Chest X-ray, PA view. Patient: 36 years old, sex F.
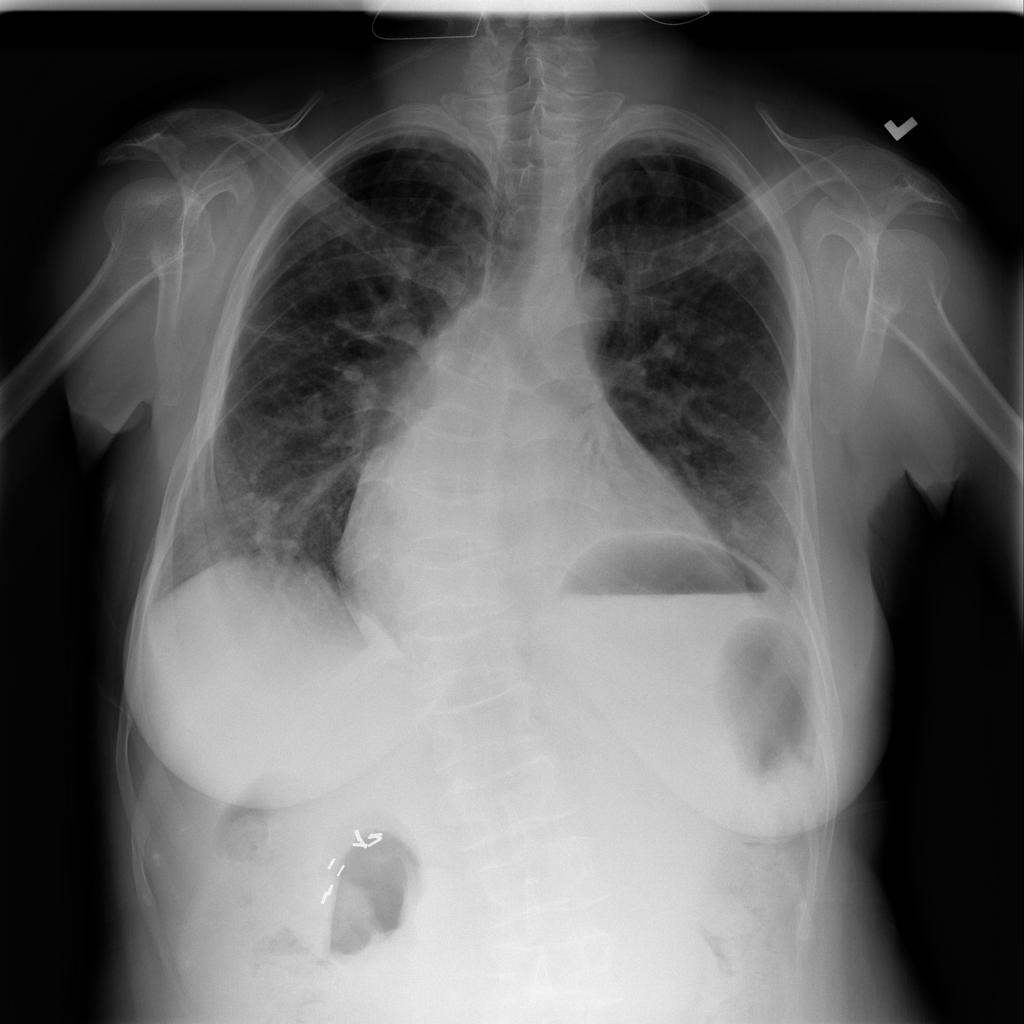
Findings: Cardiomegaly